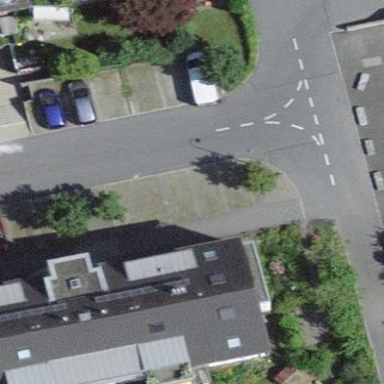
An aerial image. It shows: Street side parking area.